Aerial crown-view tile of a tropical tree (Barro Colorado Island, Panama), acquired 20250414:
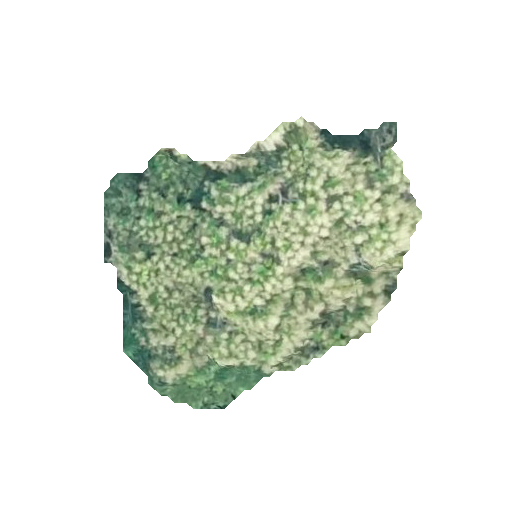
Species: Anacardium excelsum
GBIF accepted scientific name: Anacardium excelsum
Crown area: 95.413 m²